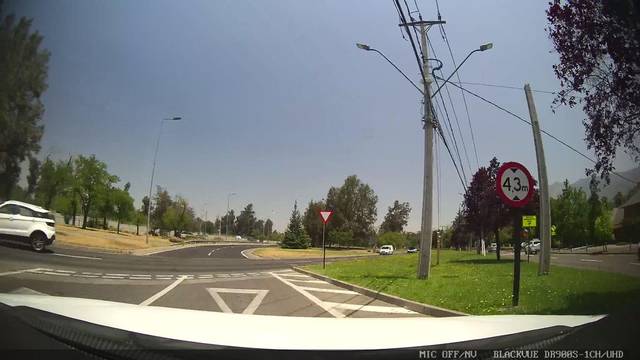
Region: Chile
Coordinates: -33.376, -70.563